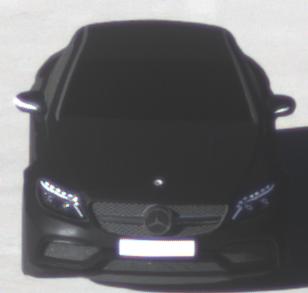
Make: Mercedes-Benz
Model: C 43 AMG
Detailed model: C-Class (205) AMG Limousine
Model produced from: 2016/10
Model produced until: 2018/04
Doors: 4
Color: black
Road condition: dry road
Daytime: morning or afternoon
Contrast: high contrast